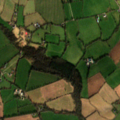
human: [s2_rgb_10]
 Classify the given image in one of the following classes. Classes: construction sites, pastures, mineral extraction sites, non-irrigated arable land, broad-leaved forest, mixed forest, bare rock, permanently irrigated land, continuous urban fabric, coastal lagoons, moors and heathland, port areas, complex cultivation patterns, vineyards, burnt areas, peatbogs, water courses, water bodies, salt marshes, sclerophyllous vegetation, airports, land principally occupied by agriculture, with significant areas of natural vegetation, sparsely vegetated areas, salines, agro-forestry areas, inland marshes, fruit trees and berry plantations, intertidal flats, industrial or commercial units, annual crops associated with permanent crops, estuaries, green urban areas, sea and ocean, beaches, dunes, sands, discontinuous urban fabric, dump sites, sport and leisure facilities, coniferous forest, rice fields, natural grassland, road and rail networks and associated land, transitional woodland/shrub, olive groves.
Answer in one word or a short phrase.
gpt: non-irrigated arable land, pastures